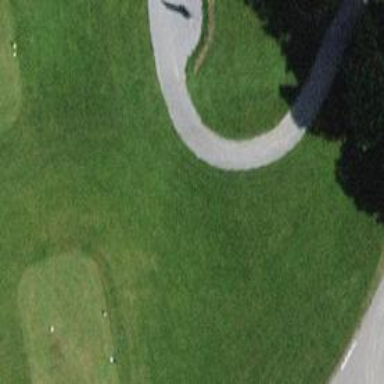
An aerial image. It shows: Path for golf carts.